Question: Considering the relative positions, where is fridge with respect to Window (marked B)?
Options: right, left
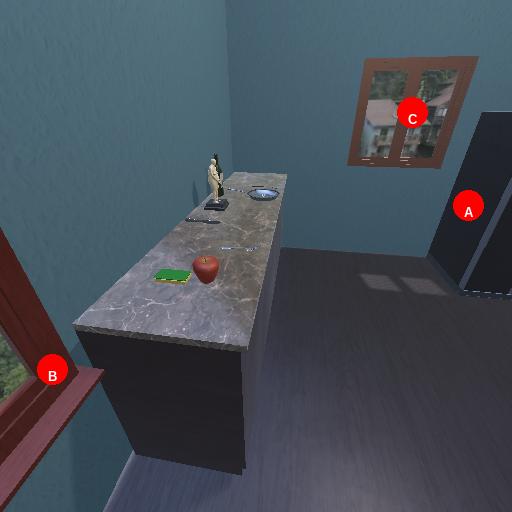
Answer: right